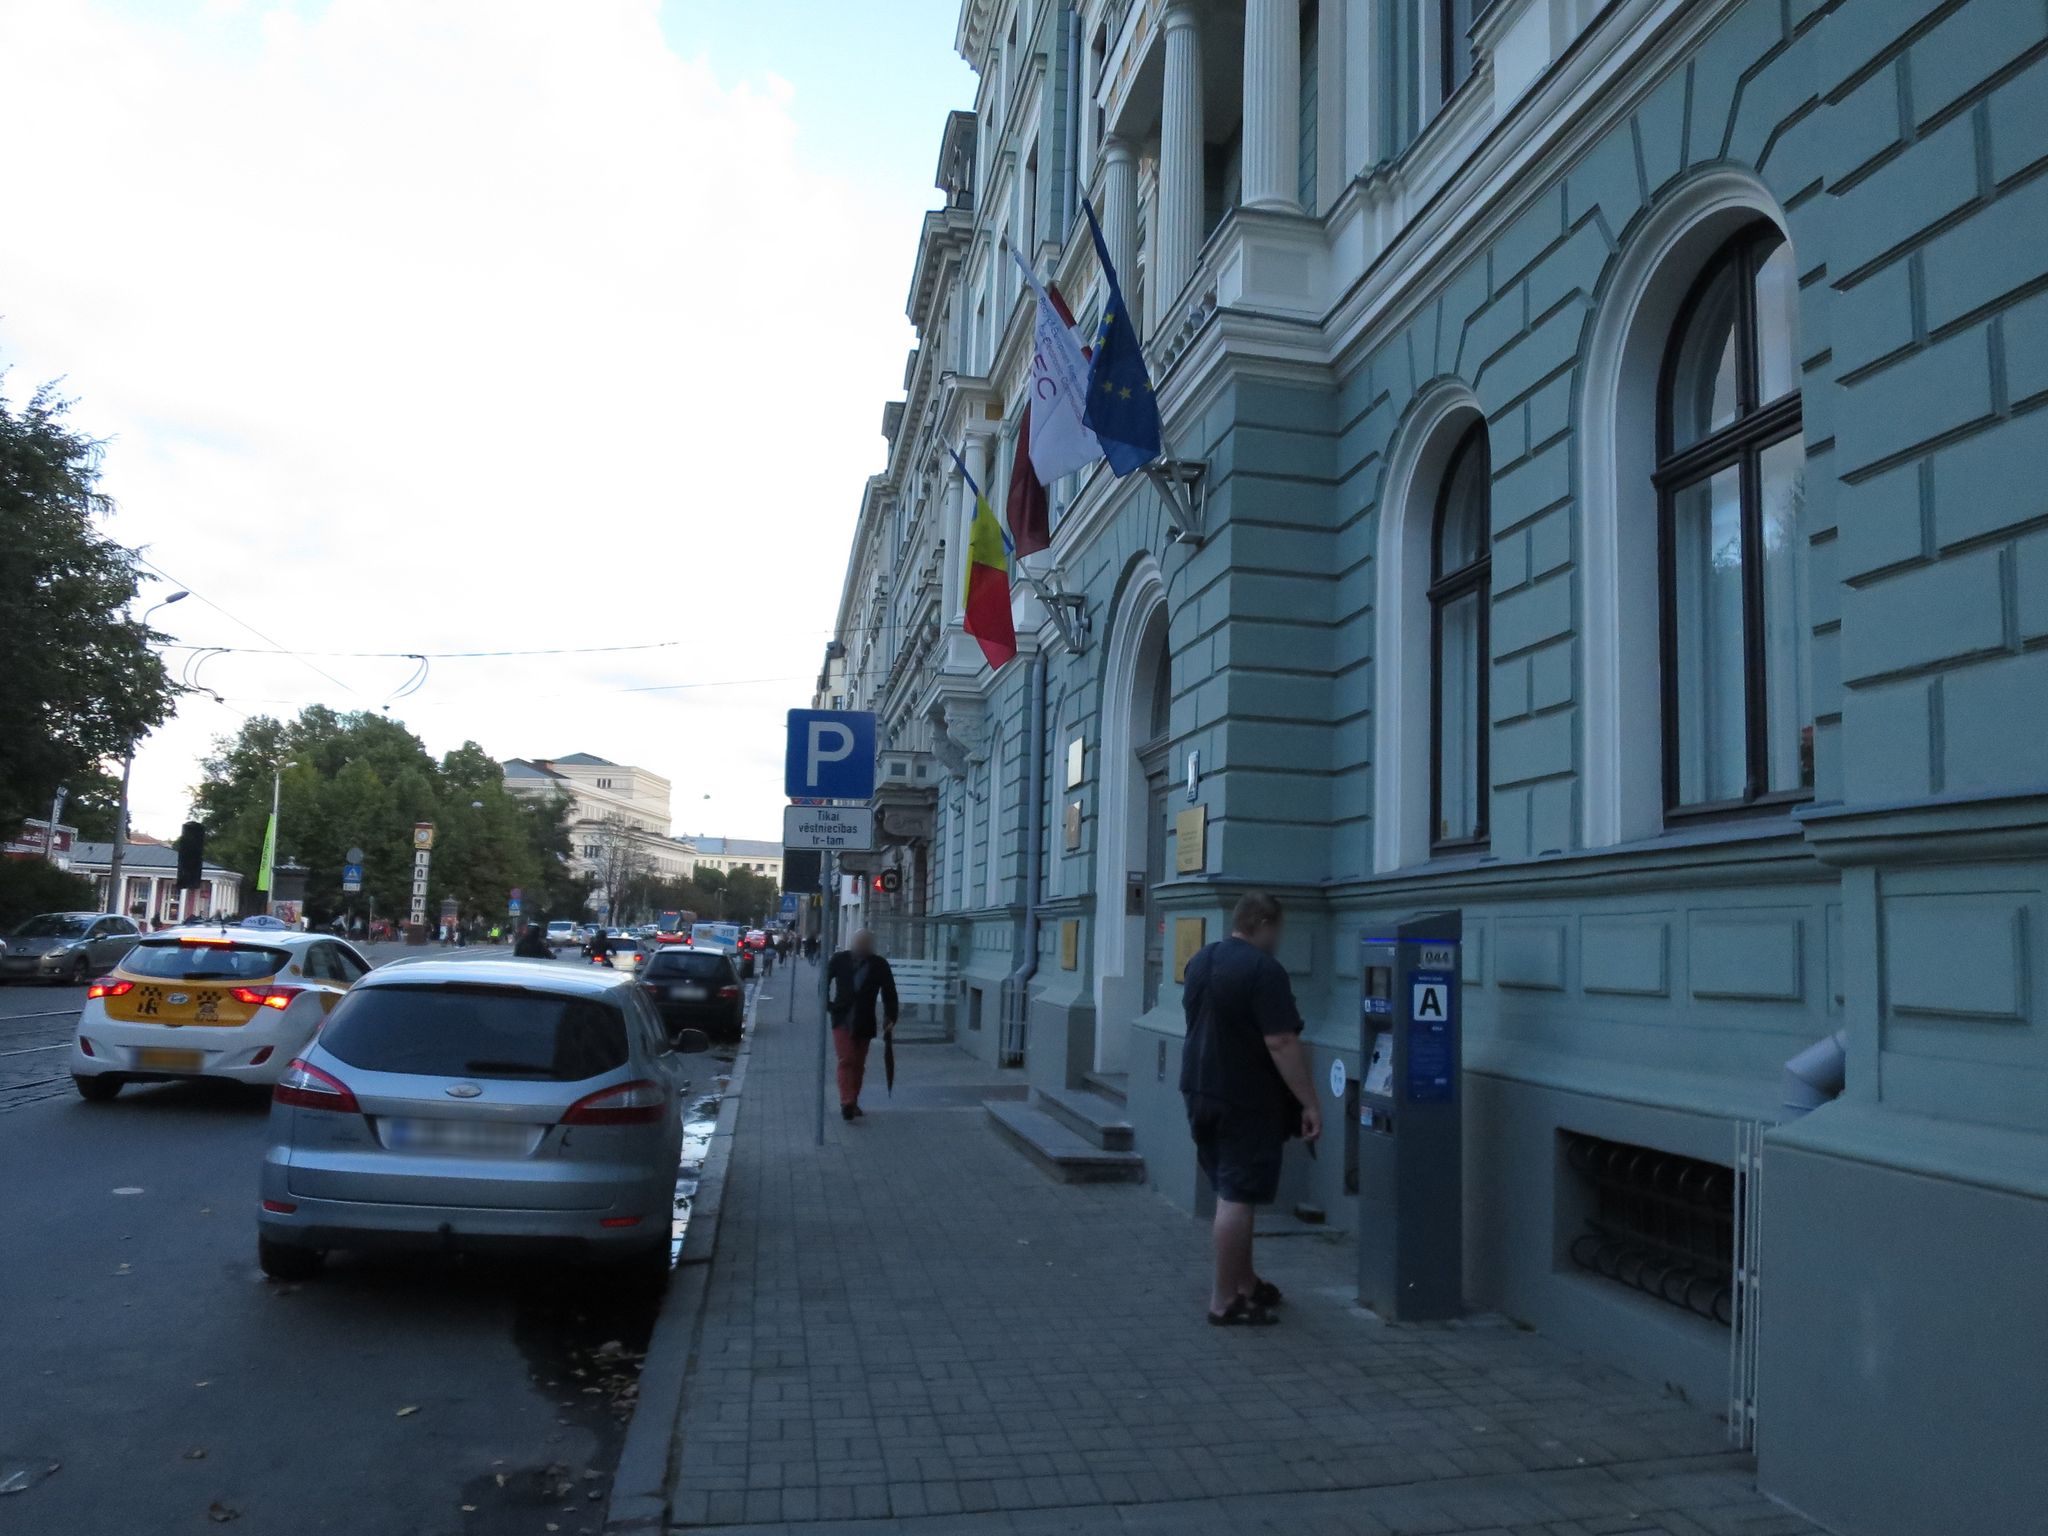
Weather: clear
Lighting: day
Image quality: good
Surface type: walking surface
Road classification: tertiary
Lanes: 2
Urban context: urban centre
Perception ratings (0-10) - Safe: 5.97, Lively: 8.93, Beautiful: 7.14, Boring: 2.31, Depressing: 1.89, Wealthy: 6.87